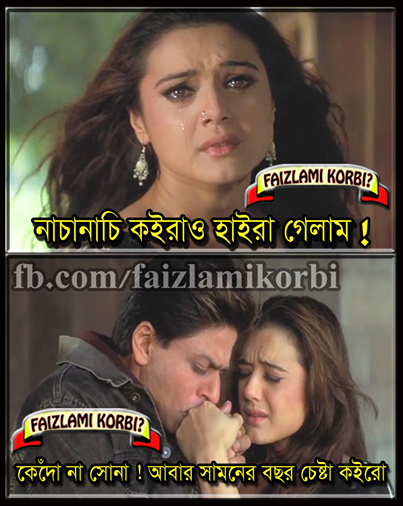
Caption: নাচানাচি কইরাও হাইরা গেলাম! কেদো না সোনা! আবার সামনের বছর চেষ্টা কইরো
Label: non-hate